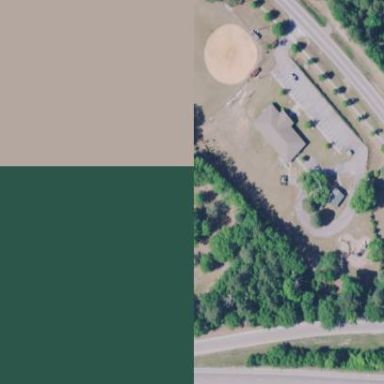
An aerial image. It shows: School.